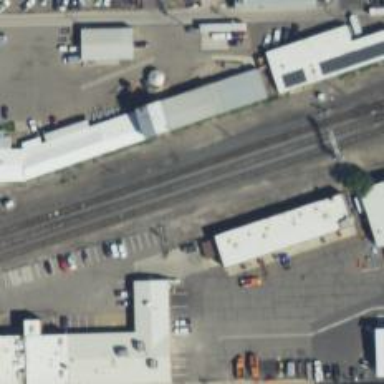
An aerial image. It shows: Railway siding for service.